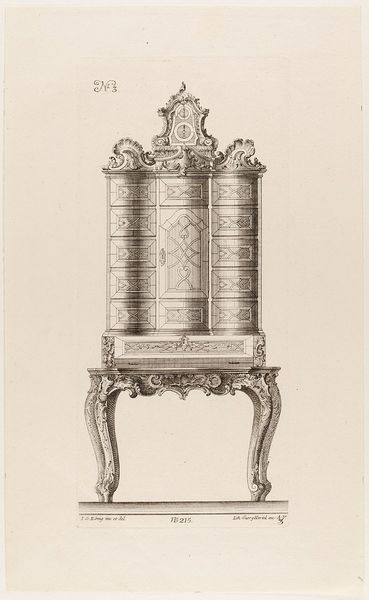
Titel: Ein Sekretär
Künstler: Johann Gottlieb König
Standort: Hamburg
Institution: Museum für Kunst und Gewerbe Hamburg
Schlagwörter: fuß, weiß, schwarz, skizze, zeichnung, schloss, fächer, möbel, signatur, rokoko, füße, kommode, schrank, grafik, graphik, verzierung, uhr, fotografie, photographie, druckgraphik, druckgrafik, stich, kunstgewerbe, schubladen, standuhr, kupferstich, kunsthandwerk, zeiger, verzierungen, schlüsselloch, rocaille, hausrat, verschnörkelt, style, reproduktionen, industriedesign, druckerzeugnisse, sekretär, ornamentstich